Brain MRI, t2w sequence, axial 2D slice.
Patient: age 29, sex M, weight 95 kg, height 1.95 m
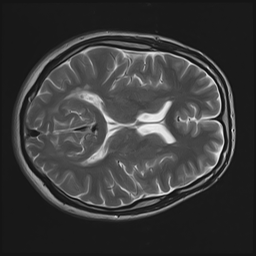